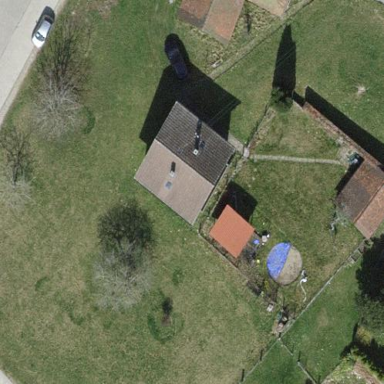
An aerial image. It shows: Simple and straightforward house.